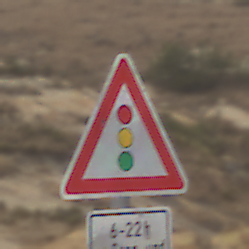
Verkehrszeichen: Lichtzeichenanlage
Zusatzzeichen unten: ZeitangabenMitBeschraenkungAufWochentage4
Umgebung: Outdoor, Nature
Tageszeit: MorningAfternoon
Wetter: Overcast
Licht: Natural
Jahreszeit: NotSpecified
Kontrast: LowContrast